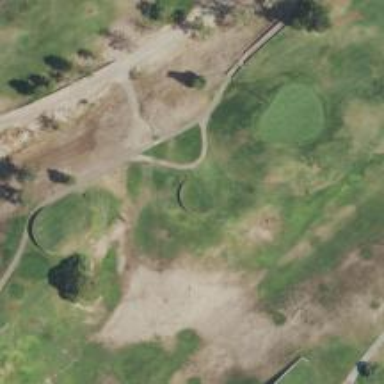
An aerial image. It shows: Path for both road and golf.